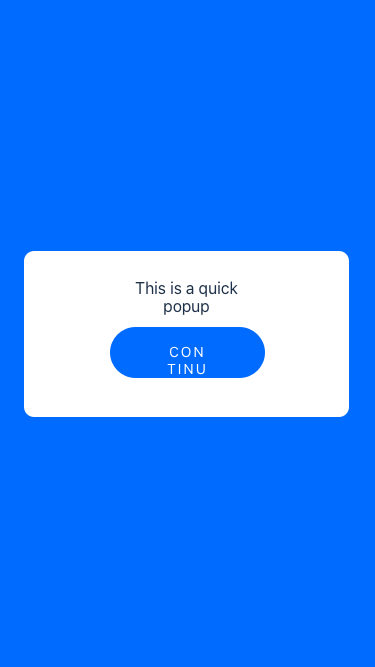
Text in this UI design:
CONTINUE
This is a quick popup